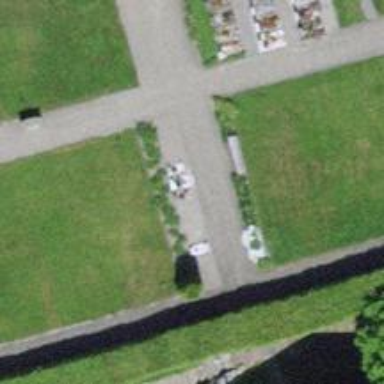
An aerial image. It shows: Brown bench in the vicinity.